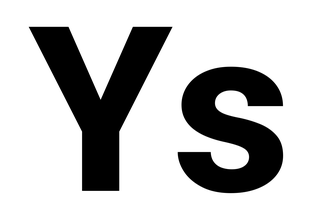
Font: Roboto_ExtraBold